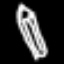
Label: pencil